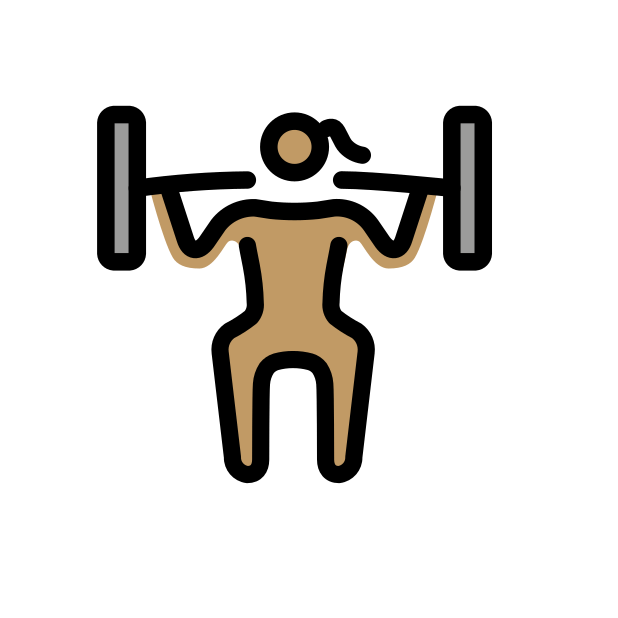
woman lifting weights: medium skin tone